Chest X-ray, AP view. Patient: 49 years old, sex M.
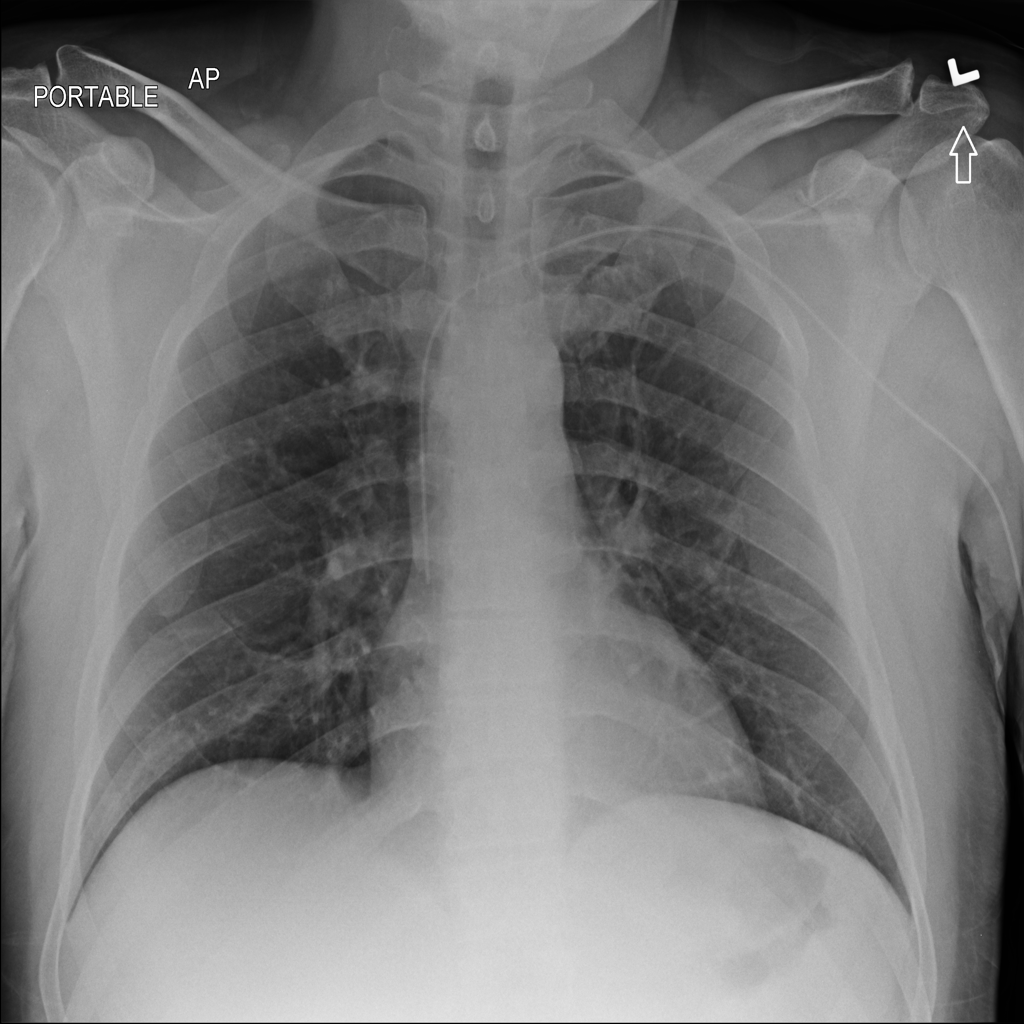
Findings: No Finding